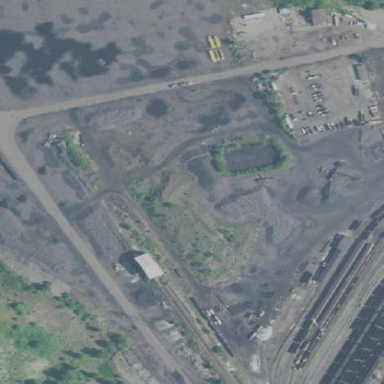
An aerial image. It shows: Industrial area used for storage.